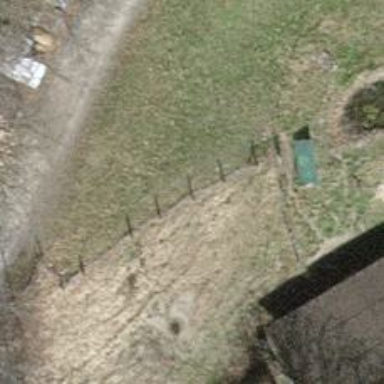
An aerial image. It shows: Fence.